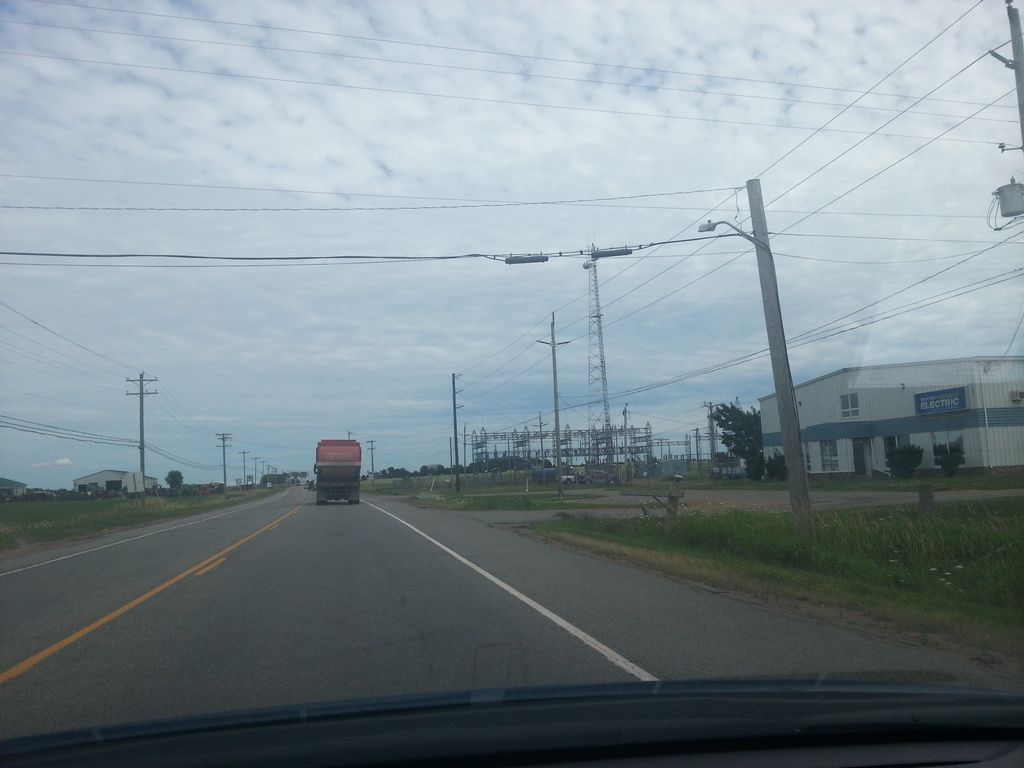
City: charlottetown